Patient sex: M
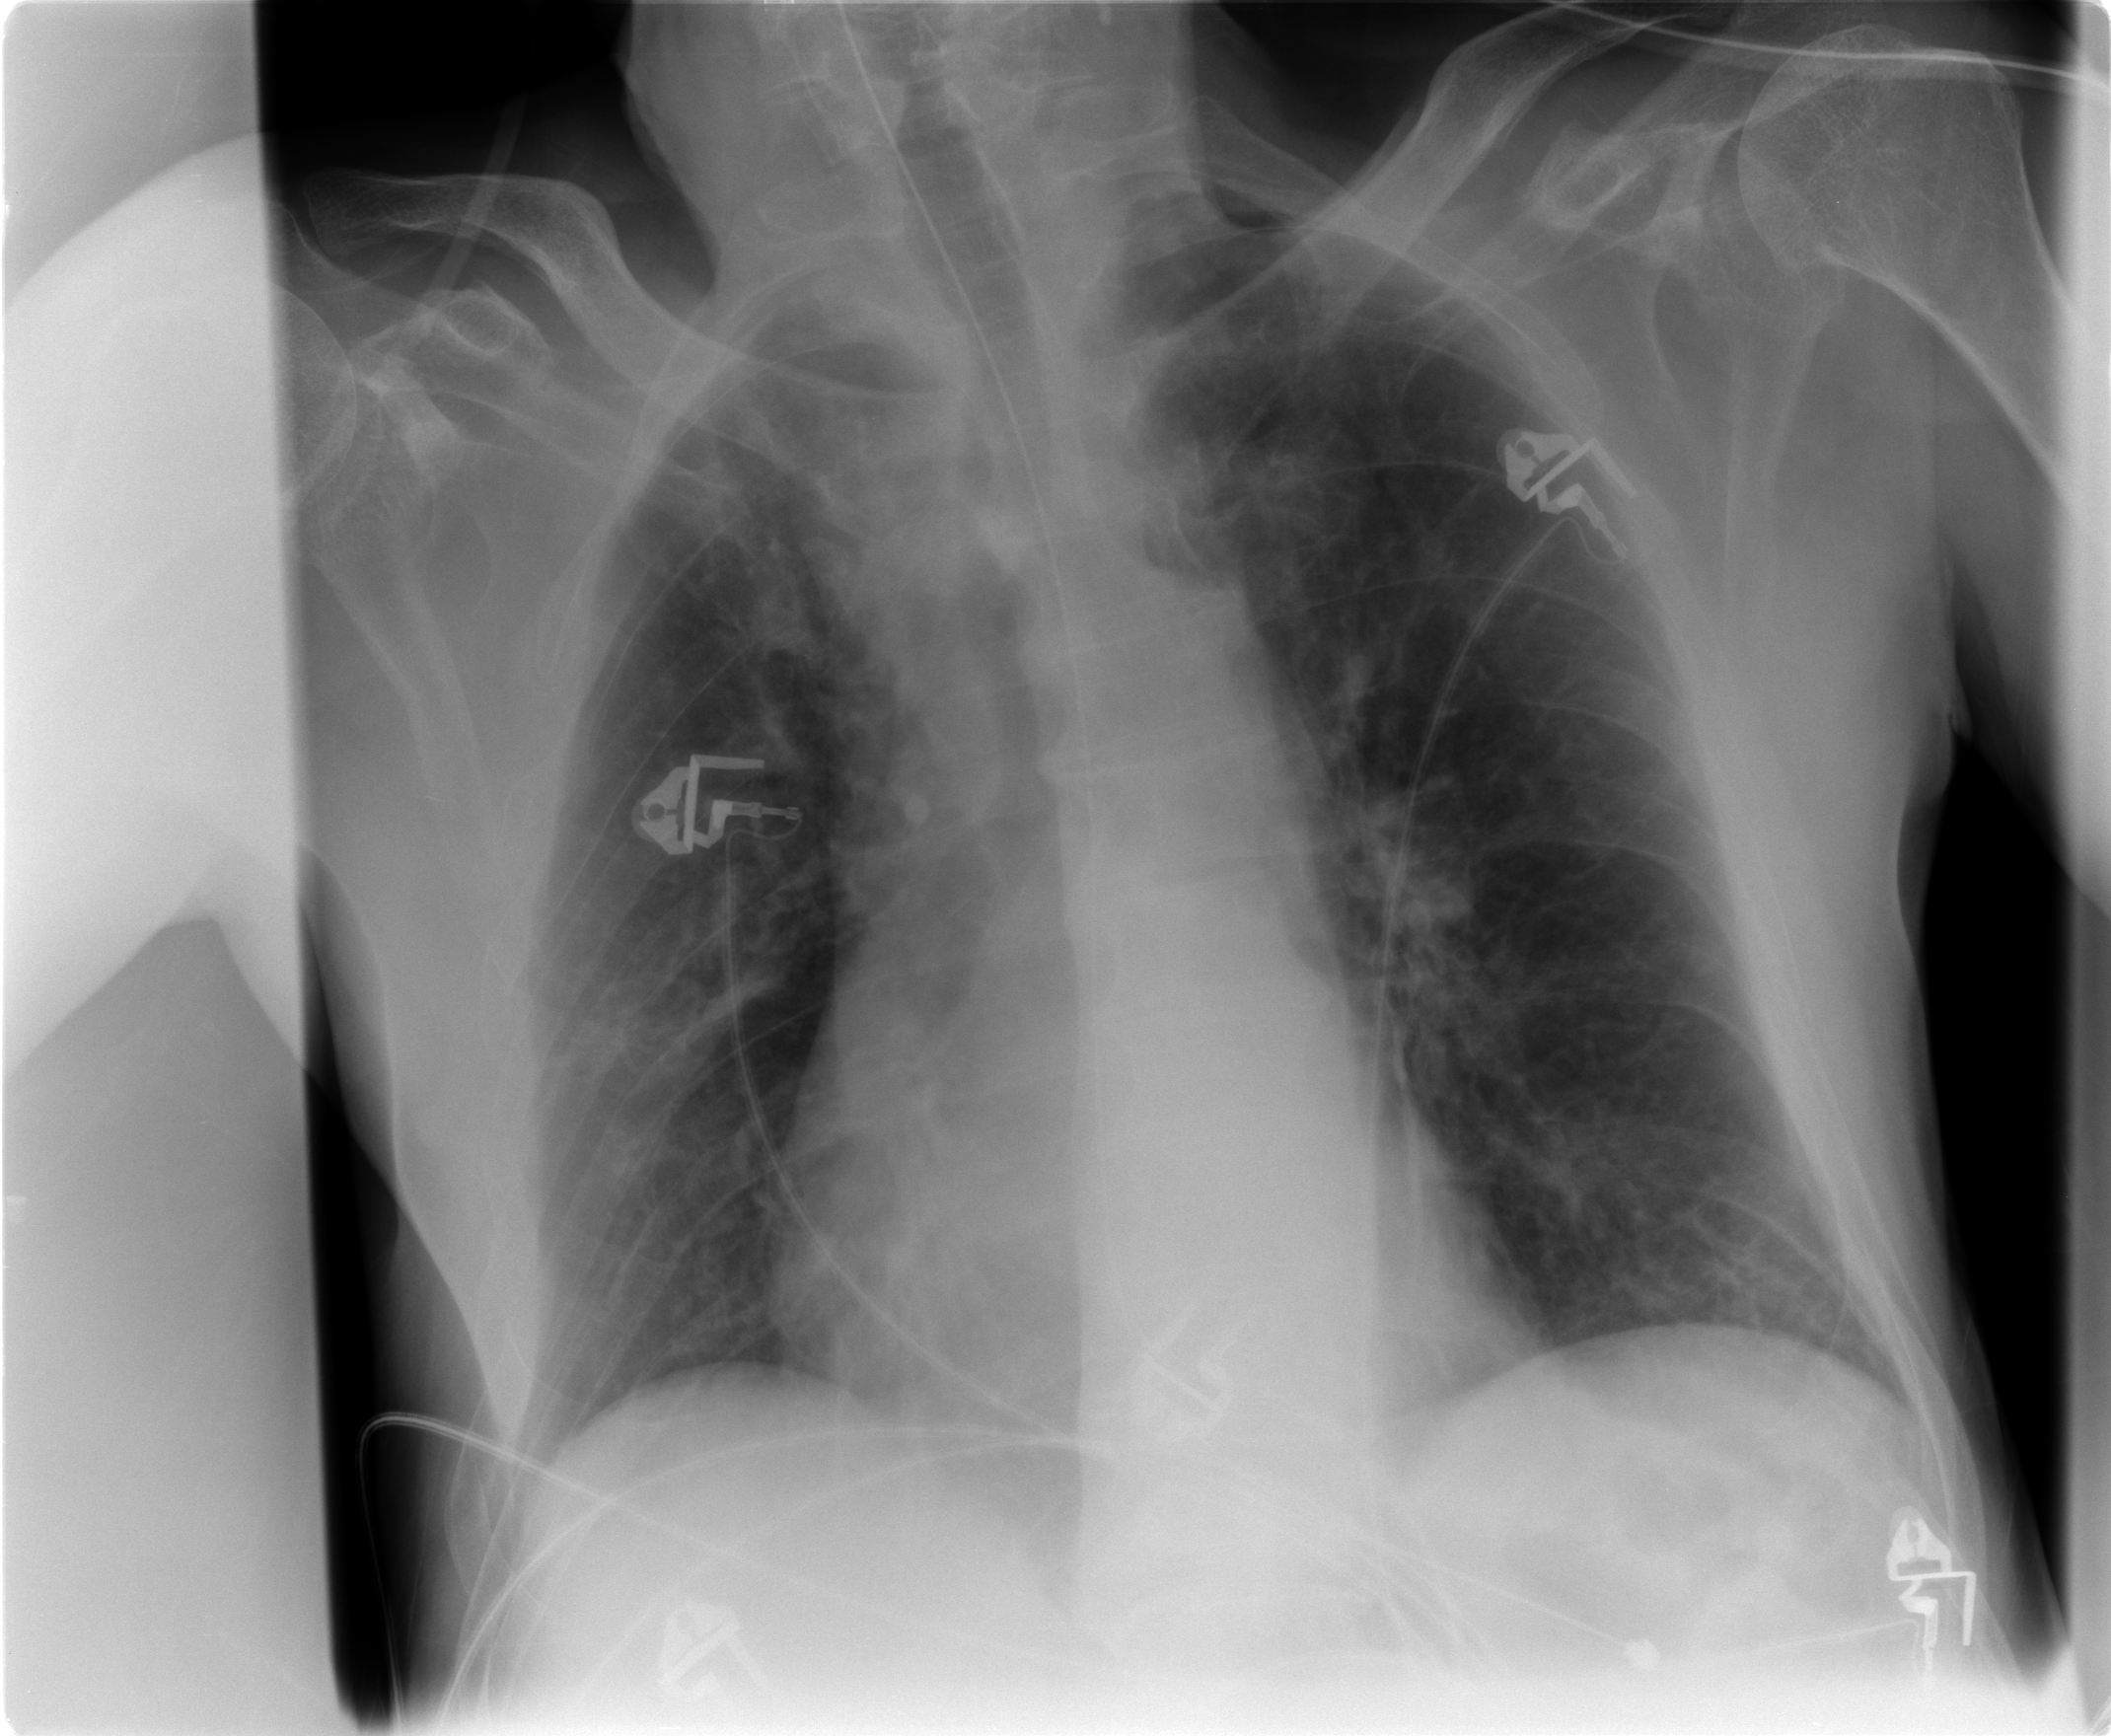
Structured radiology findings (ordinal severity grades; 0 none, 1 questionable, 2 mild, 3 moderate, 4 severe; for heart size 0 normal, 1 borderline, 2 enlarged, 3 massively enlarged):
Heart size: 2
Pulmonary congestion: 2
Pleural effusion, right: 0
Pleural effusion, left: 0
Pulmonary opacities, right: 2
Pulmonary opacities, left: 2
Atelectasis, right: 2
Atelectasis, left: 2